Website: walmart
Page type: billing-address
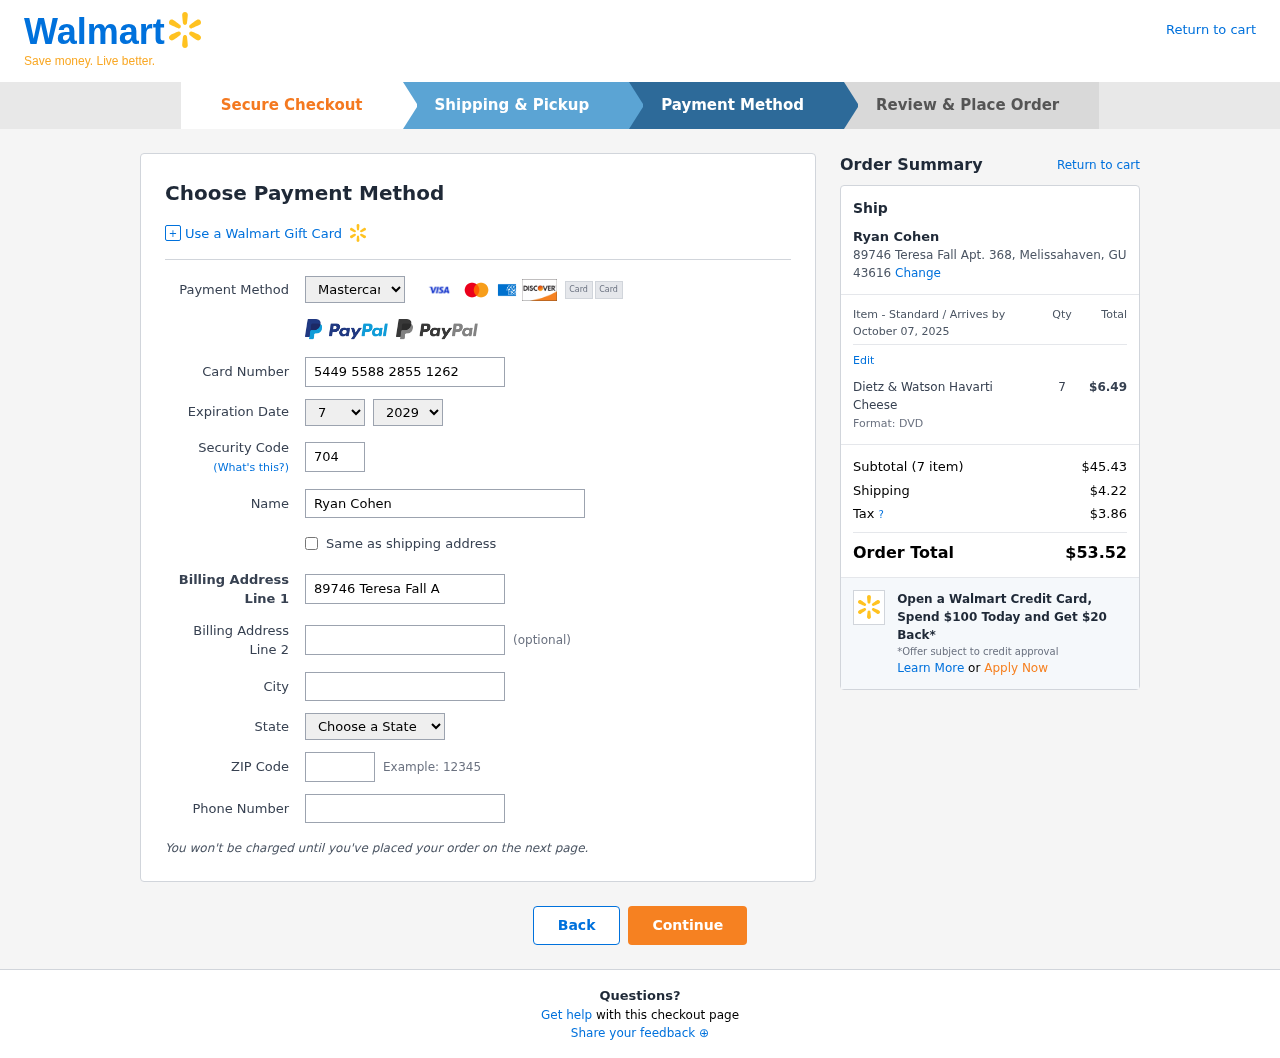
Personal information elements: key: PII_CARD_CVV
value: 704
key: PII_CARD_EXPIRY_MONTH
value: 07
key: PII_CARD_EXPIRY_YEAR
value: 29
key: PII_CARD_NUMBER
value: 5449 5588 2855 1262
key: PII_CARD_TYPE
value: Mastercard
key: PII_CITY
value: Melissahaven
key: PII_CITY_STATE_ZIP
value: Melissahaven, GU 43616
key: PII_FULLNAME
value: Ryan Cohen
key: PII_PHONE
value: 5918475241
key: PII_POSTCODE
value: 43616
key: PII_STATE
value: GU
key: PII_STREET
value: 89746 Teresa Fall Apt. 368
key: PII_FULLNAME2
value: Ryan Cohen
Product elements: key: PRODUCT1_NAME
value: Dietz & Watson Havarti Cheese
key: PRODUCT1_PRICE
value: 6.49
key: PRODUCT1_QUANTITY
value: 7
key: PRODUCT1_DESC
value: Format: DVD
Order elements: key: ORDER_DELIVERY_DATE
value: October 07, 2025
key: ORDER_NUM_ITEMS
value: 7
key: ORDER_SUBTOTAL
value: $45.43
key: ORDER_SHIPPING_COST
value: $4.22
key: ORDER_TAX
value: $3.86
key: ORDER_TOTAL
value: $53.52